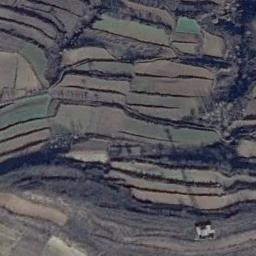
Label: terrace